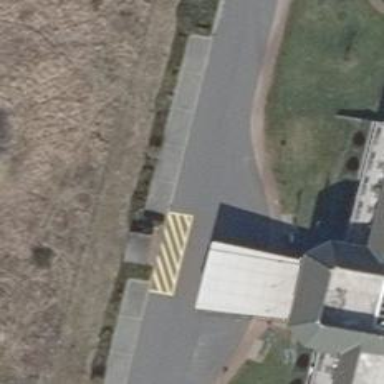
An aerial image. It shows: Asphalt parking aisle road for service vehicles.